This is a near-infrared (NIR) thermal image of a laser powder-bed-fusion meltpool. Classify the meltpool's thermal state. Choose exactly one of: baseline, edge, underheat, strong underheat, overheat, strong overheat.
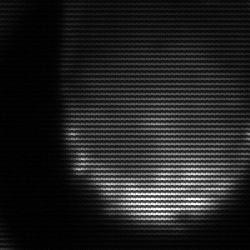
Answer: edge